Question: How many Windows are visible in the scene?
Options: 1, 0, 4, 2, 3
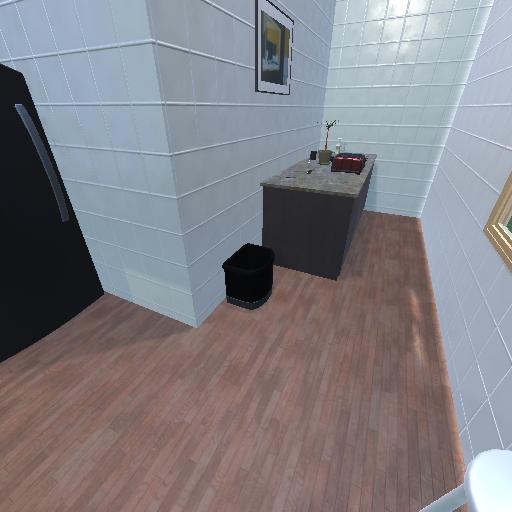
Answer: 1